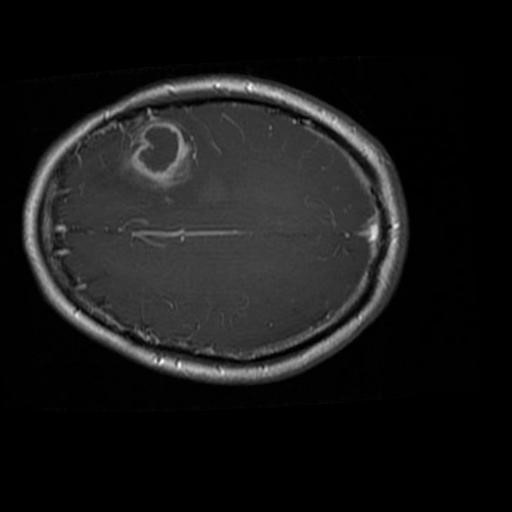
Label: brain_glioma